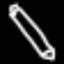
Label: pencil